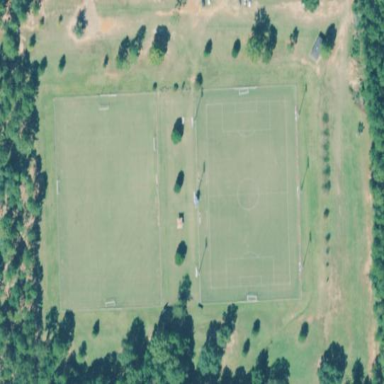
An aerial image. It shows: Soccer pitch for leisure land activities.